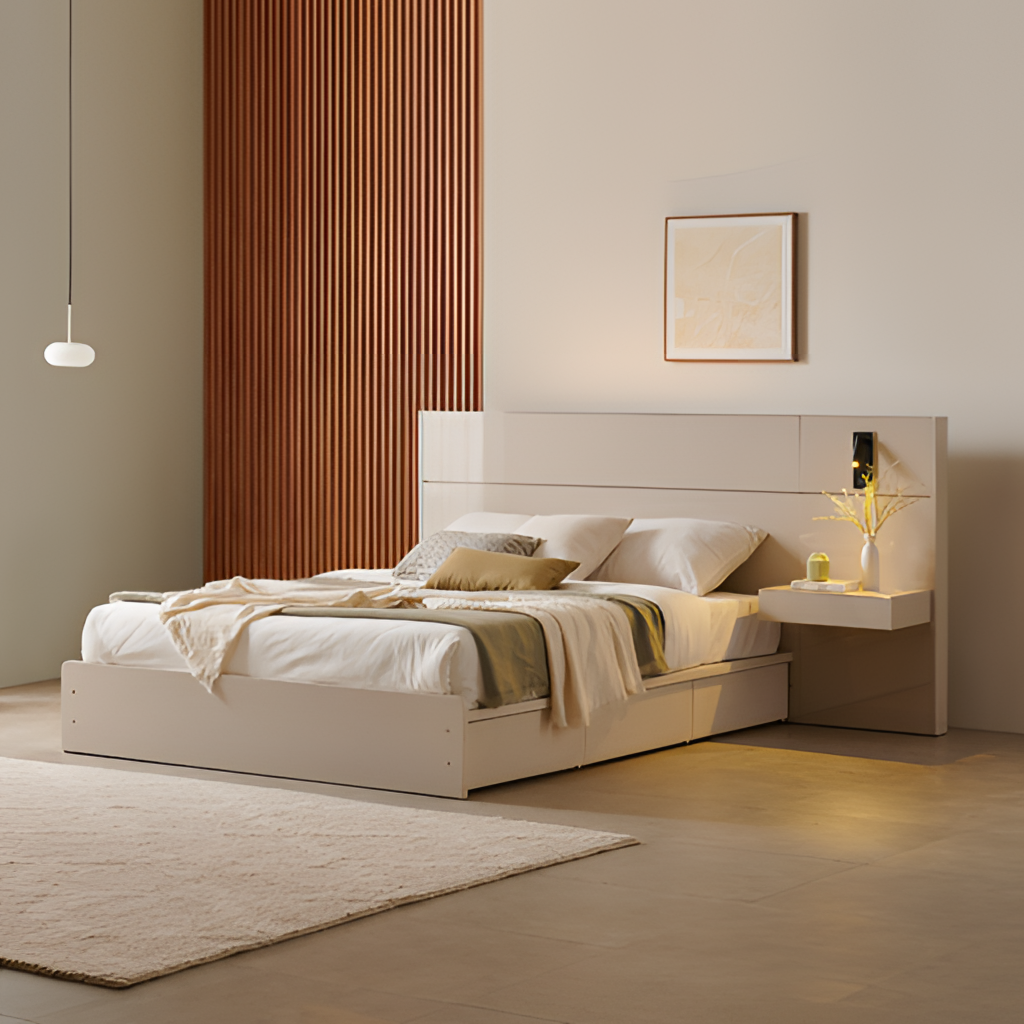
bedroom, wood bed, beige tile flooring, with large square pattern, modern, beige paint wallpaper, with vertical striped pattern